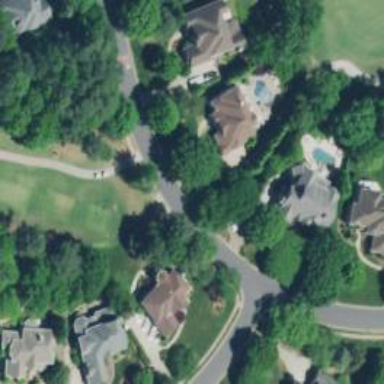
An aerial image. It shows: Crossing on golf cartpath.